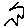
Label: zigzag